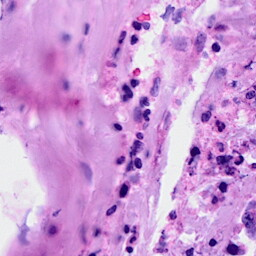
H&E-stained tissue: Breast